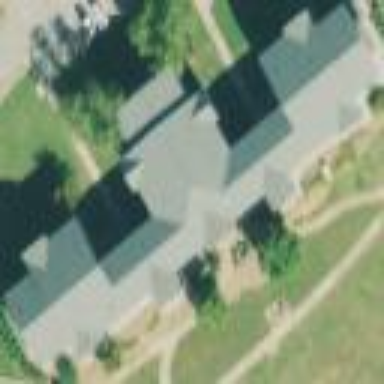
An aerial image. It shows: Dormitory building.